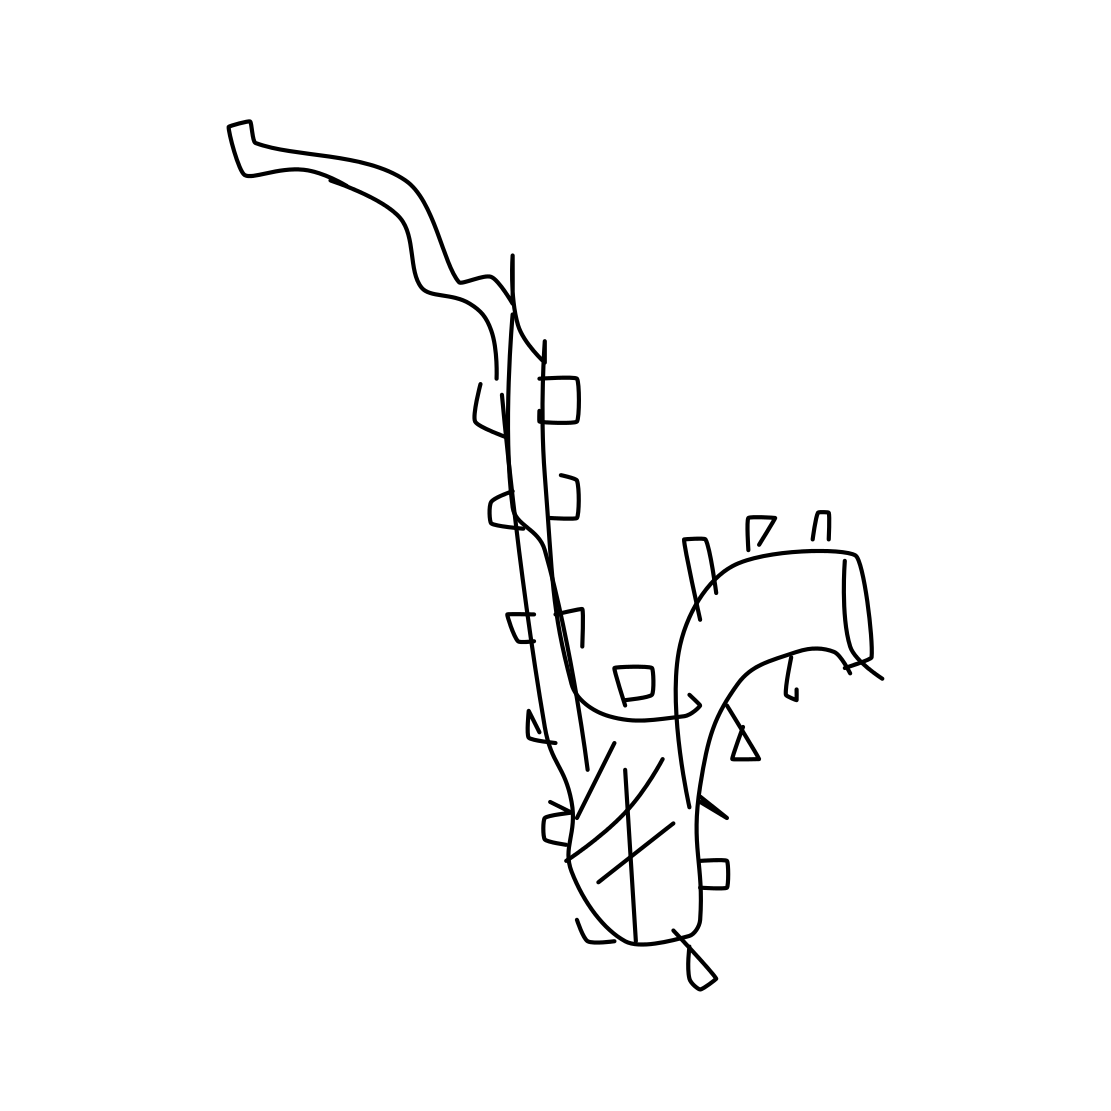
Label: saxophone